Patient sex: M
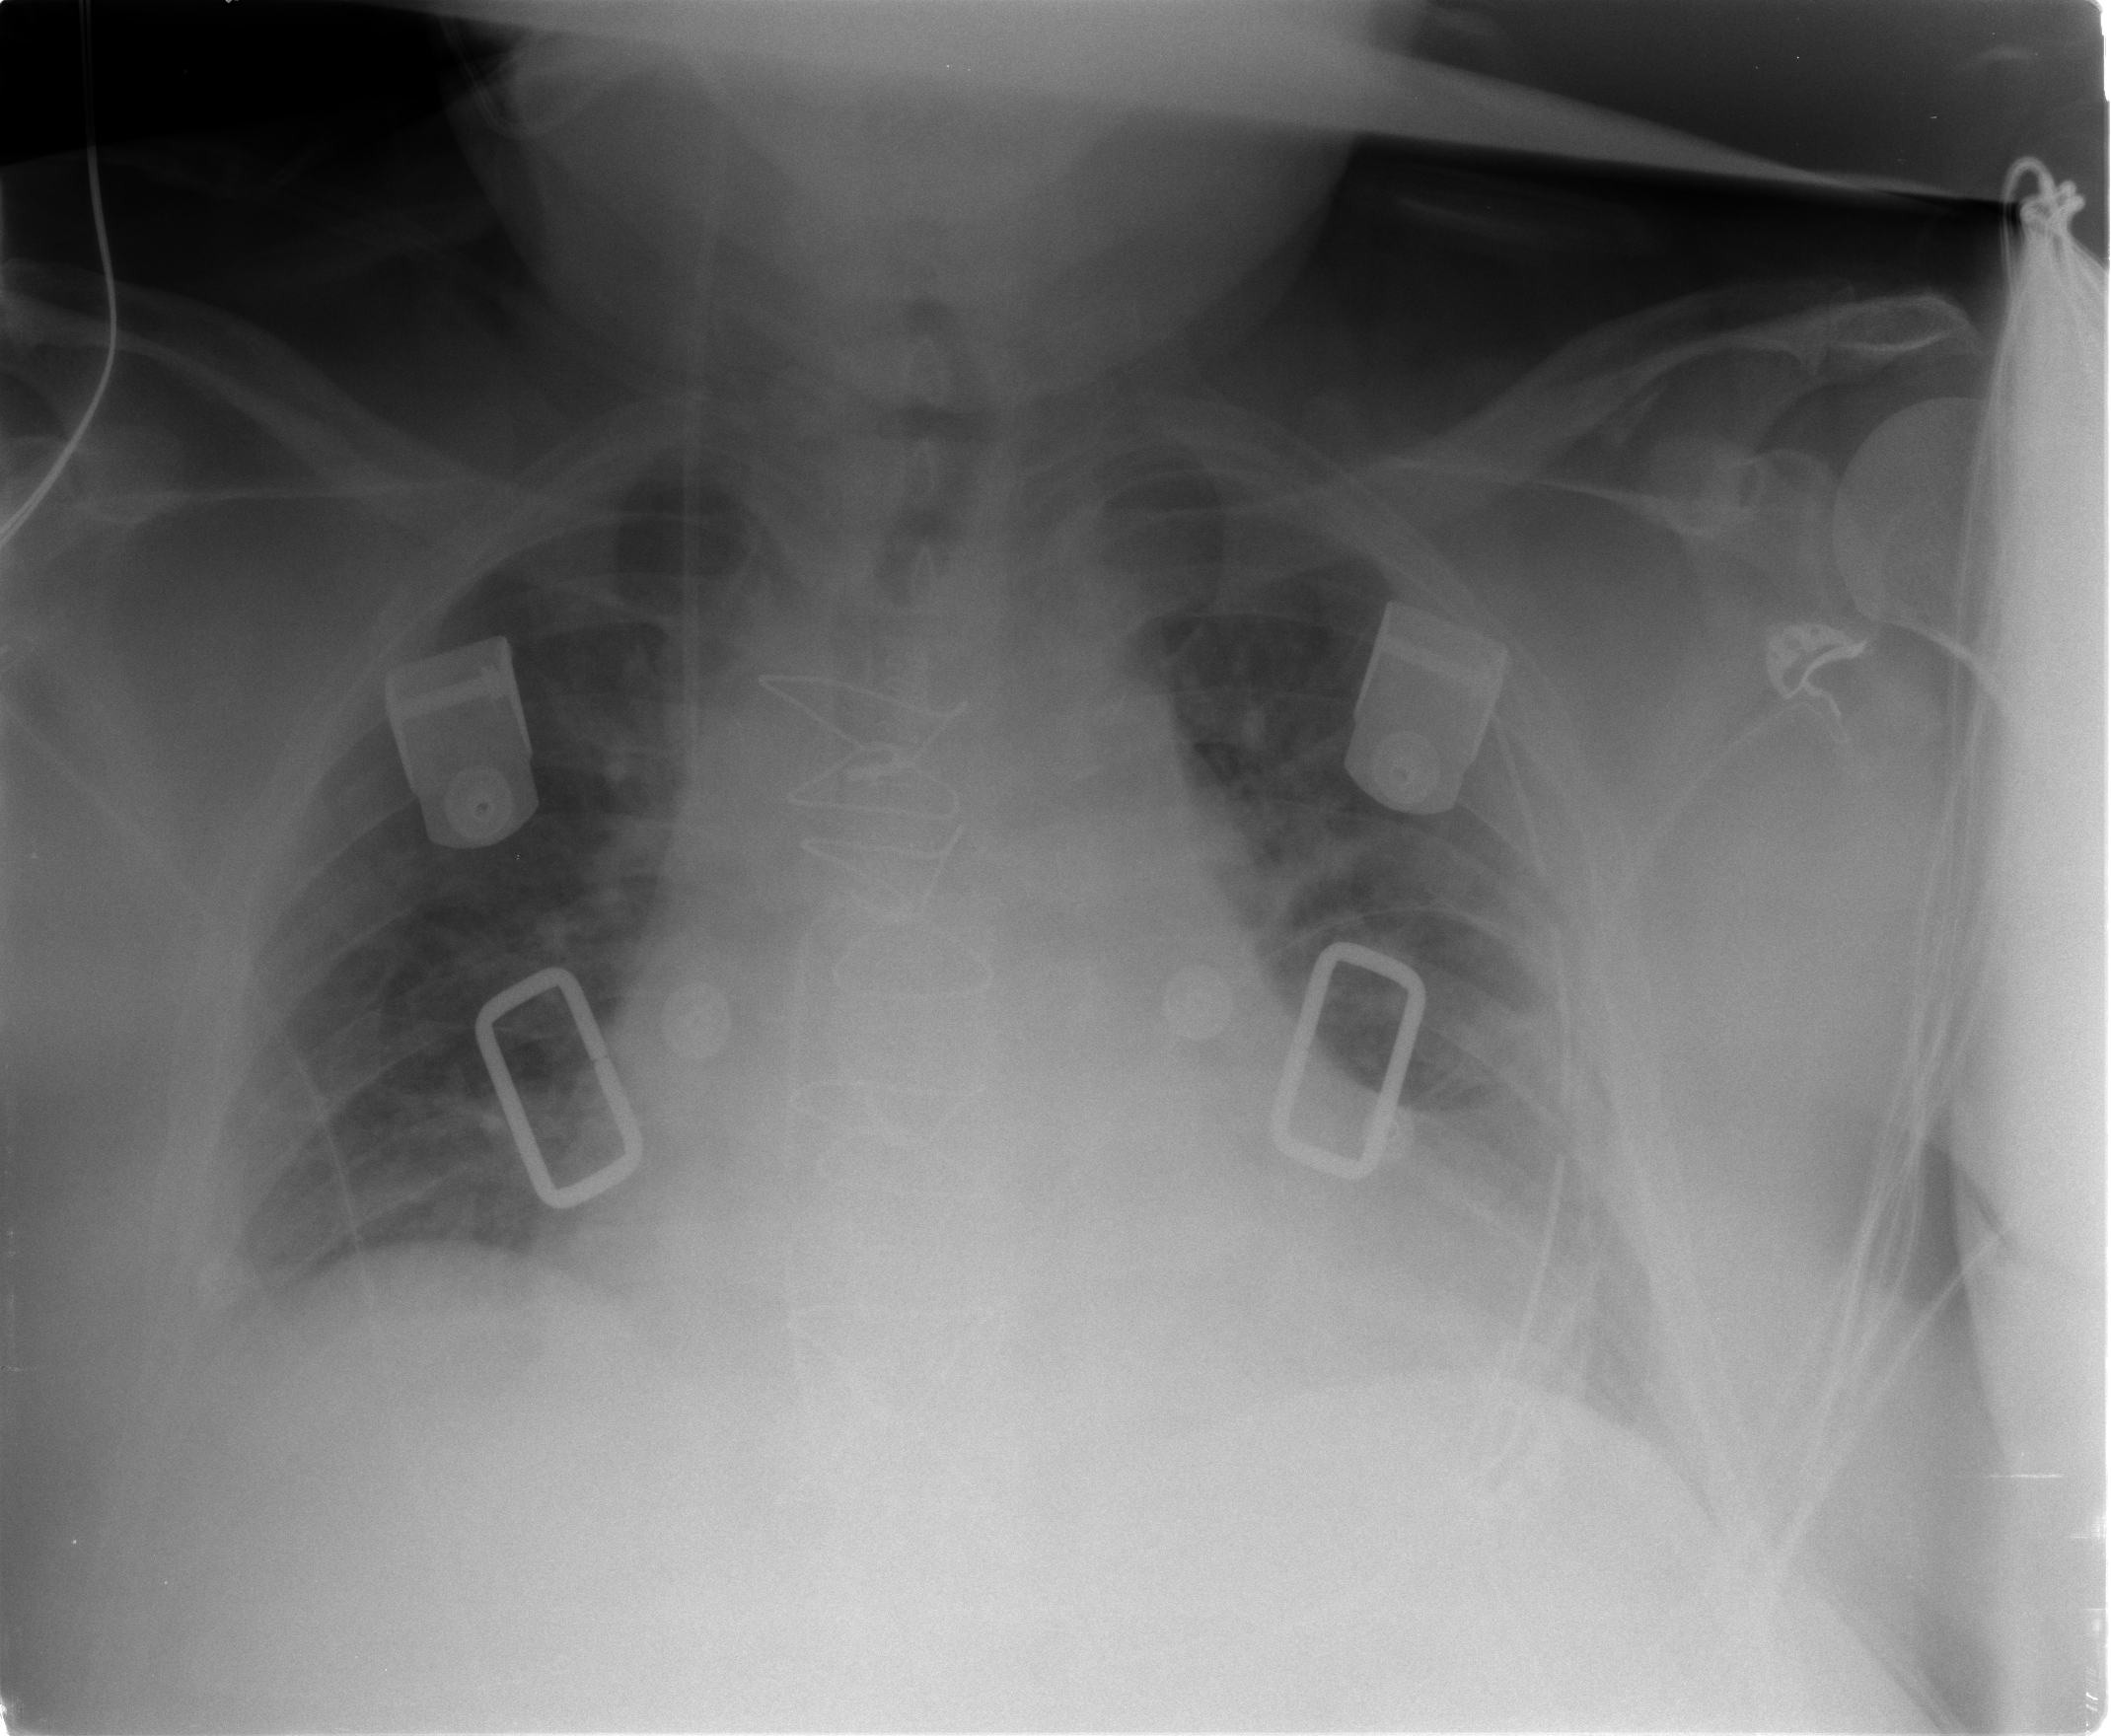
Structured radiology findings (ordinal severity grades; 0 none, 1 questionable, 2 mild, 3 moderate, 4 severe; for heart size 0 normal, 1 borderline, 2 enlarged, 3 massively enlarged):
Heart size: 2
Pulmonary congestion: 2
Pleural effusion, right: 1
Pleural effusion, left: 1
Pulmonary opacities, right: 0
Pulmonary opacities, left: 0
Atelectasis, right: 2
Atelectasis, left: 2